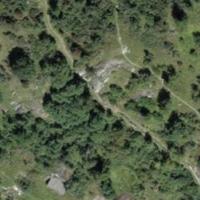
EUNIS habitat code: 26
Species observed at this site:
Boloria titania